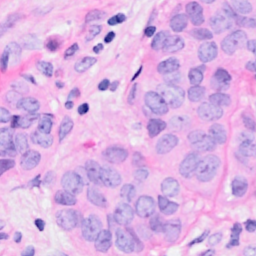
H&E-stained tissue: Breast